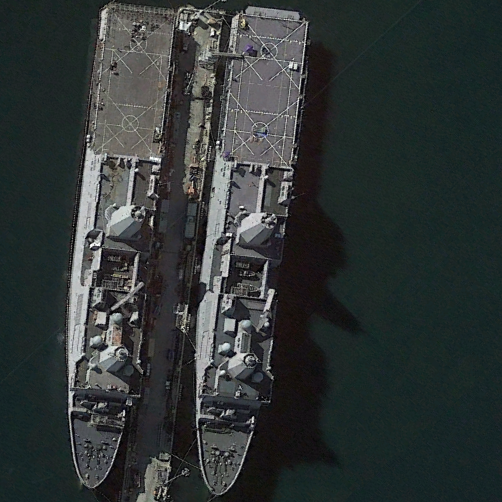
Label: combat